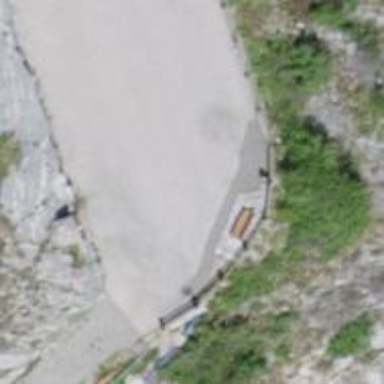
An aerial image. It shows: Brown bench.